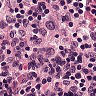
Metastatic tissue present: no